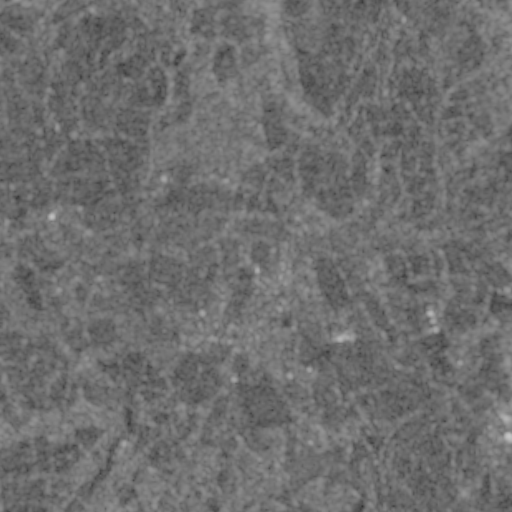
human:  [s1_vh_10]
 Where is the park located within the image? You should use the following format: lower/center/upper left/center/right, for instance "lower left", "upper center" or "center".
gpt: The park is located in the center of the image.
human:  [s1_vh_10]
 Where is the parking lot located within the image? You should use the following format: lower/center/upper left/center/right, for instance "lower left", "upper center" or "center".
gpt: The parking lot is located in the lower center of the image.
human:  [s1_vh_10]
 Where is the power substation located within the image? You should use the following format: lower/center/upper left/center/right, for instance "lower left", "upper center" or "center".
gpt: The power substation is located in the center left of the image.
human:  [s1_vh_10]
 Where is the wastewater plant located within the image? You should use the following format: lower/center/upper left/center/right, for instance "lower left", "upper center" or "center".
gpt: The wastewater plant is located in the center of the image.
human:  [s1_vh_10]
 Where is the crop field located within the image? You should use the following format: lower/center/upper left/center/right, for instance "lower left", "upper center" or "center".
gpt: There is no crop field in the image.

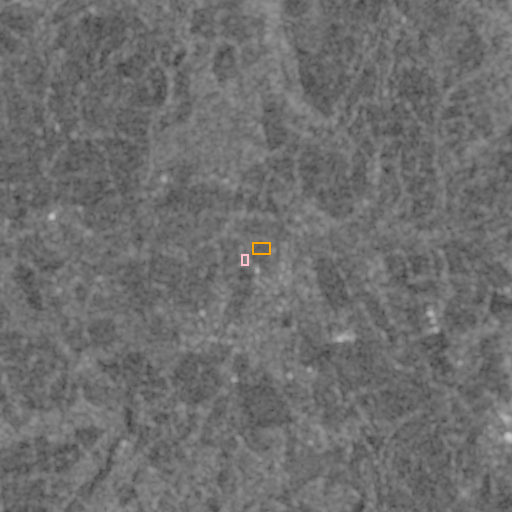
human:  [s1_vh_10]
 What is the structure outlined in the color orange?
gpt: The structure outlined in orange is a park.
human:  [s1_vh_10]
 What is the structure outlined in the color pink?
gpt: The structure outlined in pink is a wastewater plant.
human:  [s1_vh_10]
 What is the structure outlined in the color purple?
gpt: There is no purple outline.